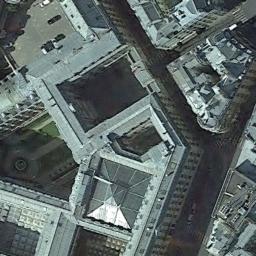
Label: commercial_area